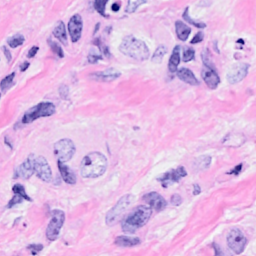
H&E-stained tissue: Breast